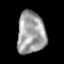
Tissue: lung
Cell type: Epithelial cells
Senescence score: 0.2356
Nuclear area (px): 1153
Mean DAPI intensity: 159.925